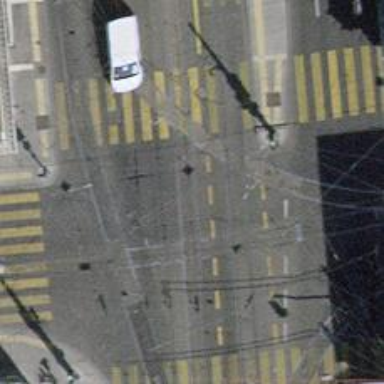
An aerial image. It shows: Tram level crossing on the railway.